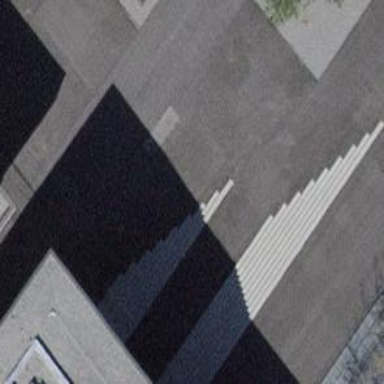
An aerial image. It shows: Road with steps.